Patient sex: M
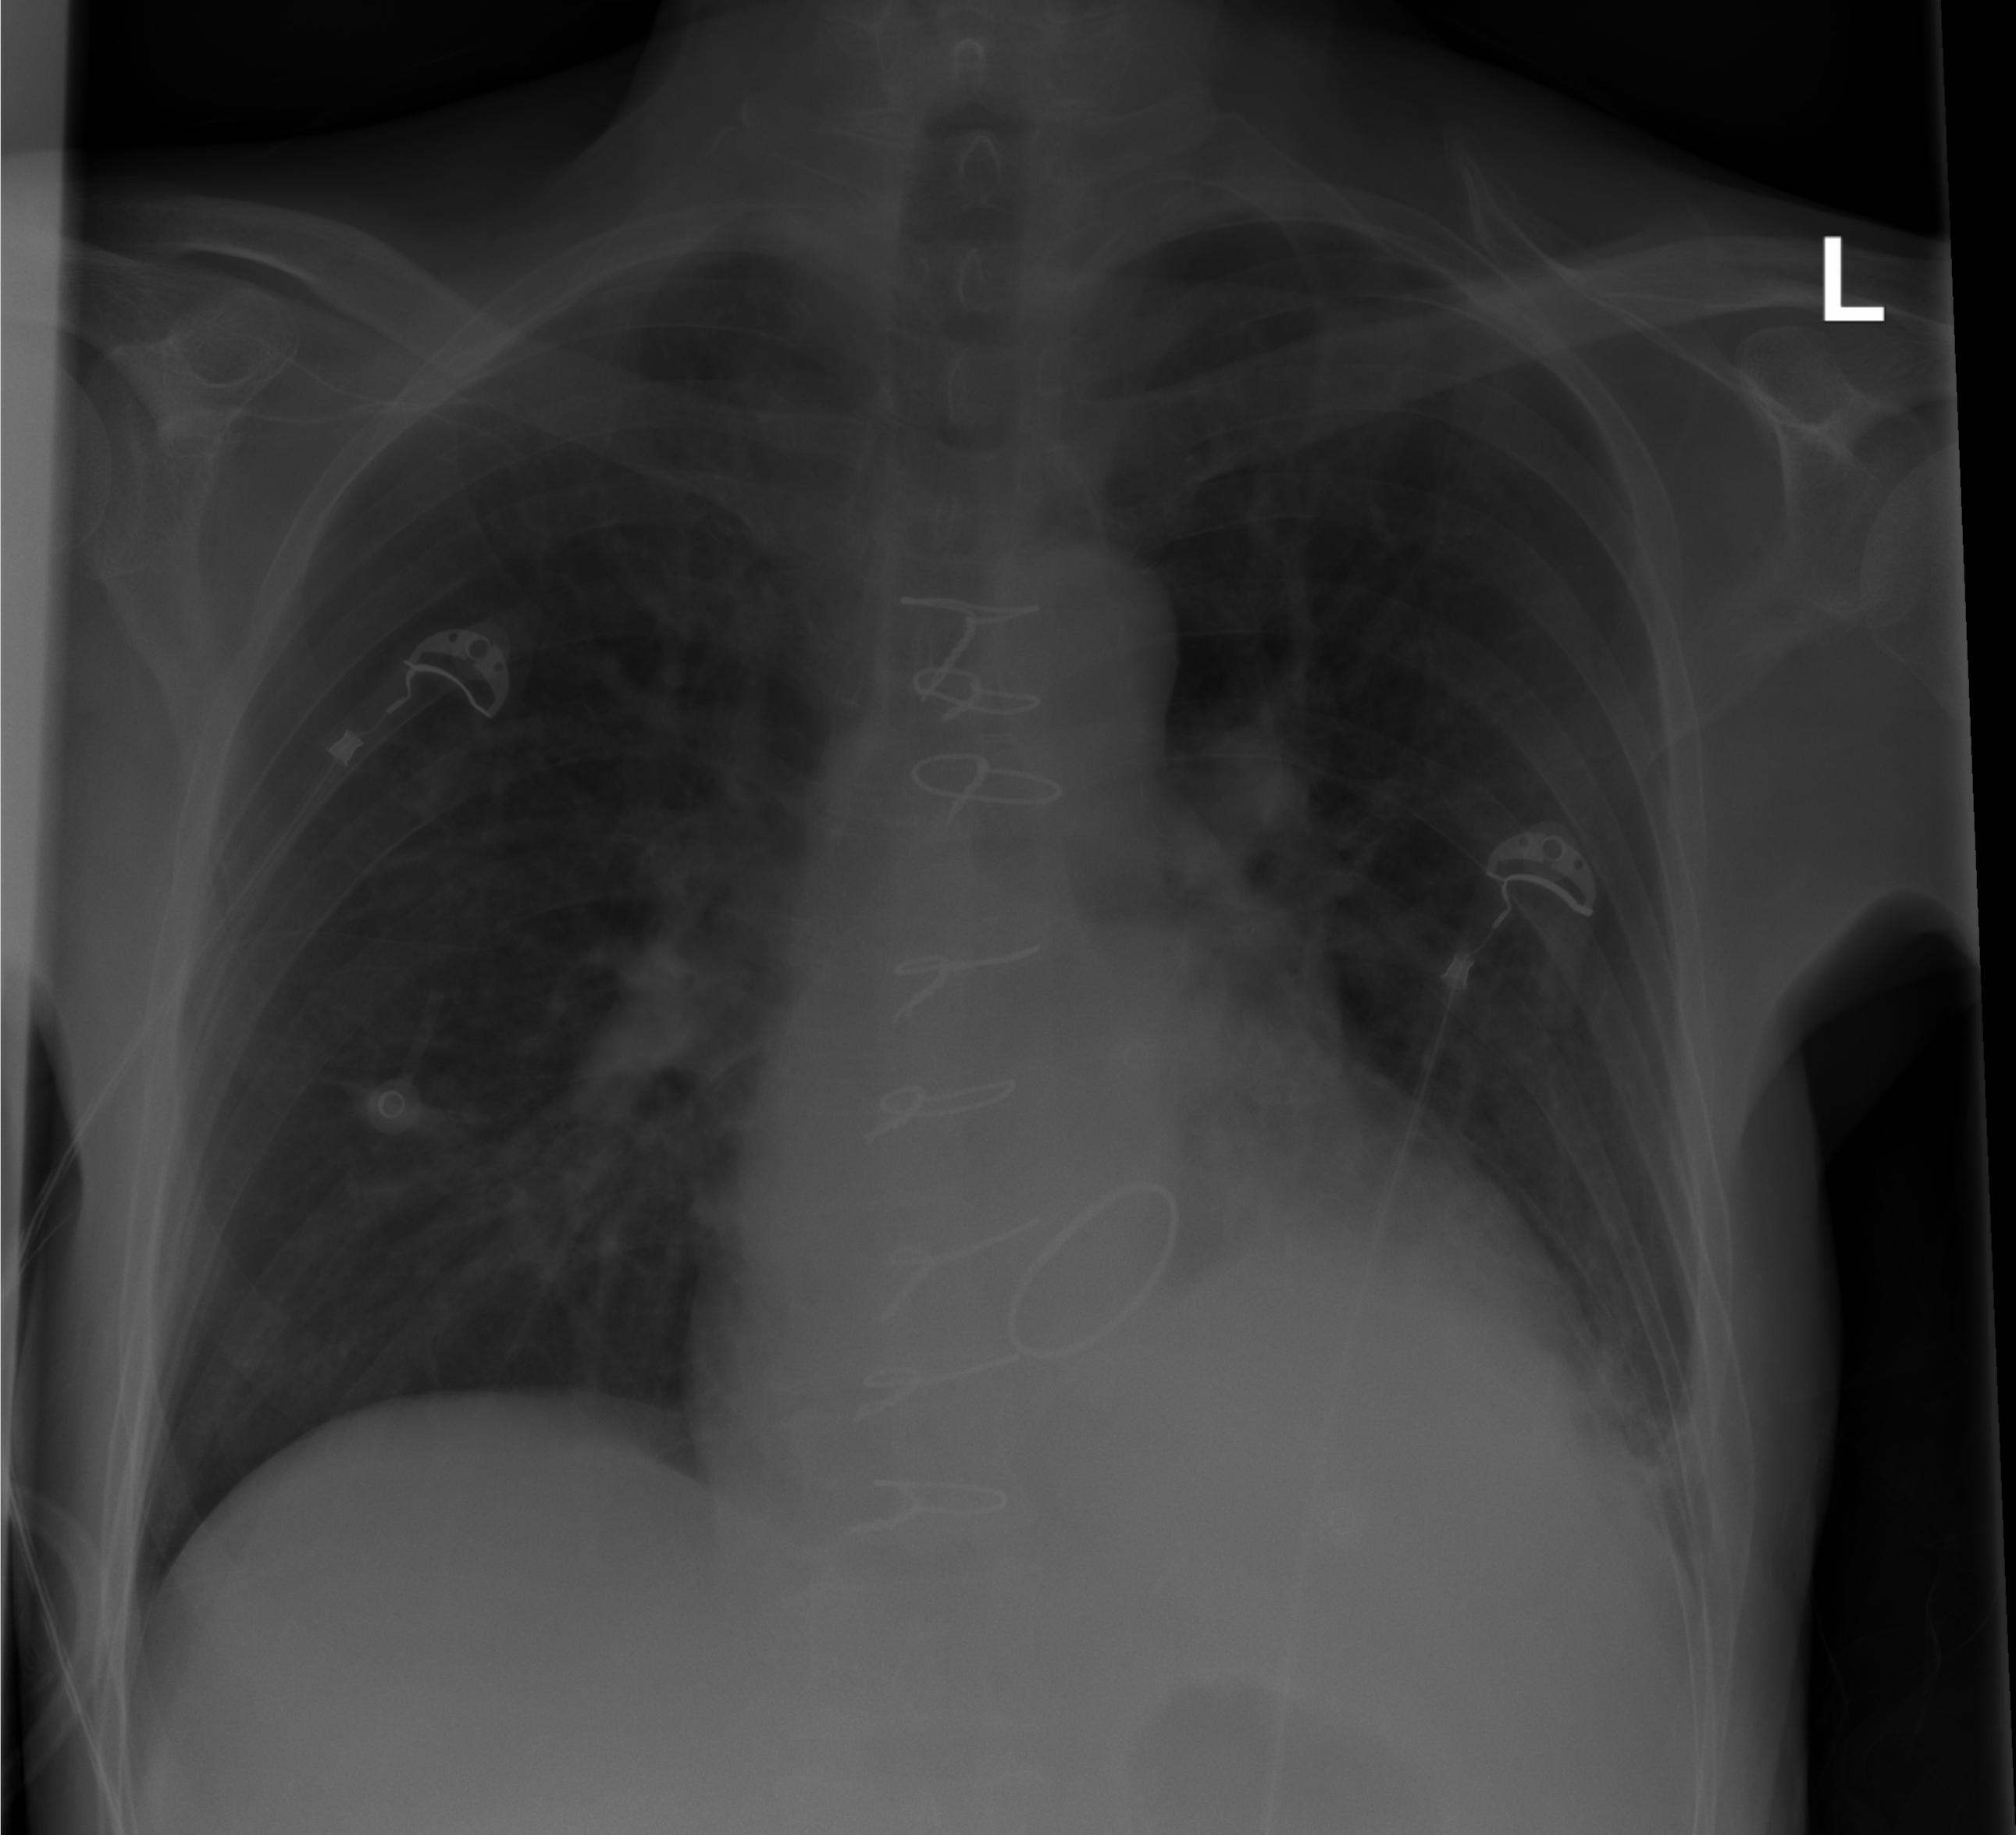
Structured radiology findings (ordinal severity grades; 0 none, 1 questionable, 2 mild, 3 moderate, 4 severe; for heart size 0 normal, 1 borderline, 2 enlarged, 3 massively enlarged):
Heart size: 1
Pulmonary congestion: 0
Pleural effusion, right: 0
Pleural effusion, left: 2
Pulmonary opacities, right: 0
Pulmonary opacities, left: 1
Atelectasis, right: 0
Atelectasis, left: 2